Field crop: tomato
Growth stage: 1
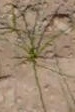
Species: cyperus